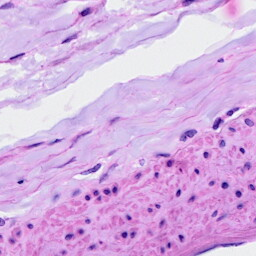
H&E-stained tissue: Ovarian